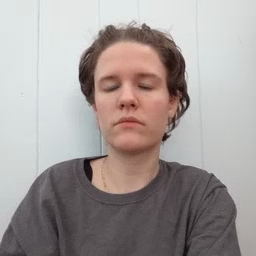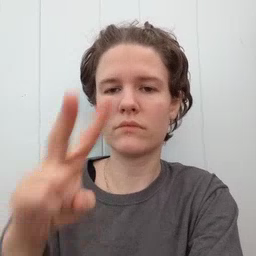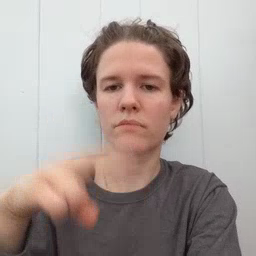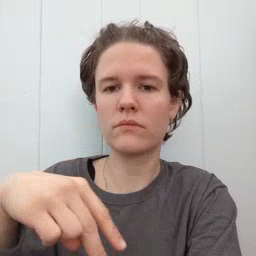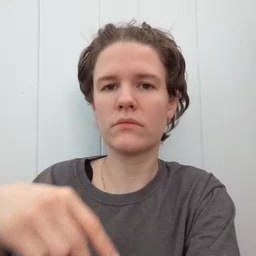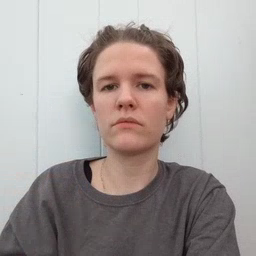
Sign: read